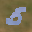
Label: 5